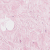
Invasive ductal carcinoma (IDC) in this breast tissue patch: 0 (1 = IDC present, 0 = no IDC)